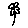
Label: flower